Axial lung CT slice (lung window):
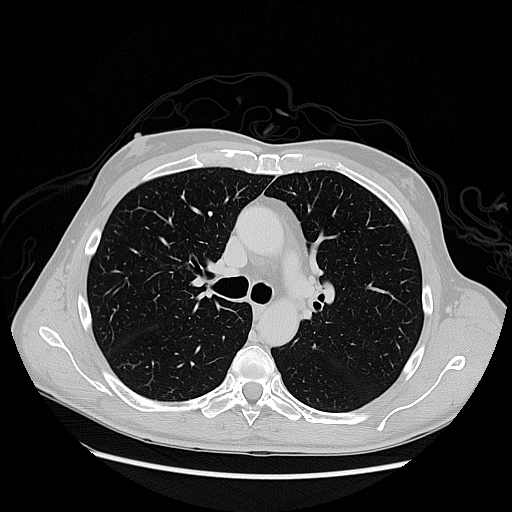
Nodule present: no